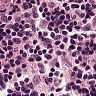
Metastatic tissue present: no